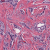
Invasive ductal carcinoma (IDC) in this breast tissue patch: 1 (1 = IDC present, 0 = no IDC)